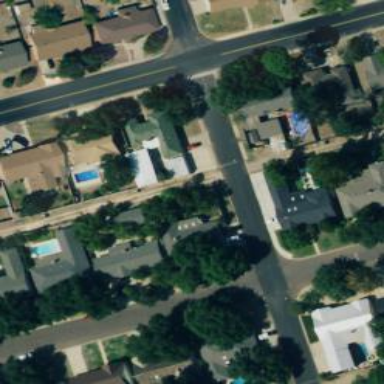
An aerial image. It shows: Neighborhood.